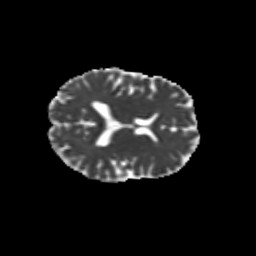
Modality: MD
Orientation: axial
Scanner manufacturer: siemens
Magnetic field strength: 3 T
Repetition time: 9.2 s
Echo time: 0.084 s